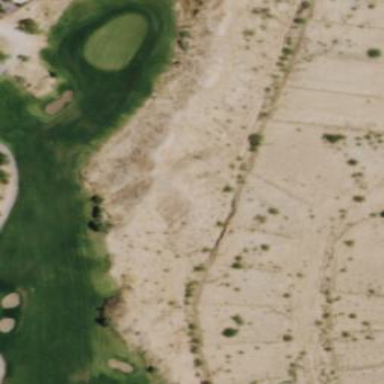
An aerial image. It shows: Rough grass area on golf course.